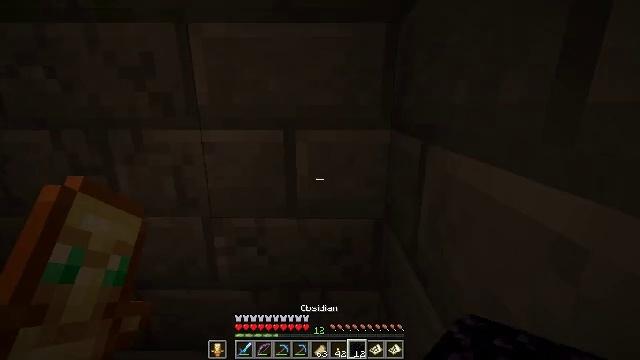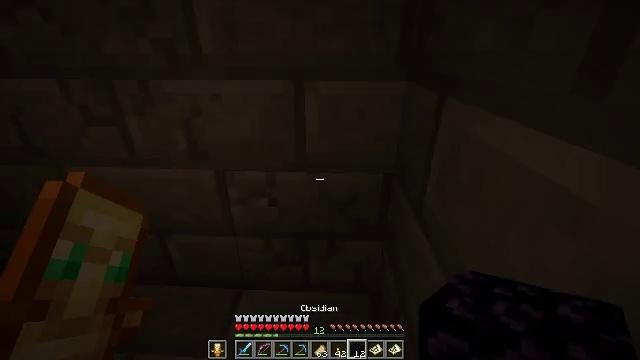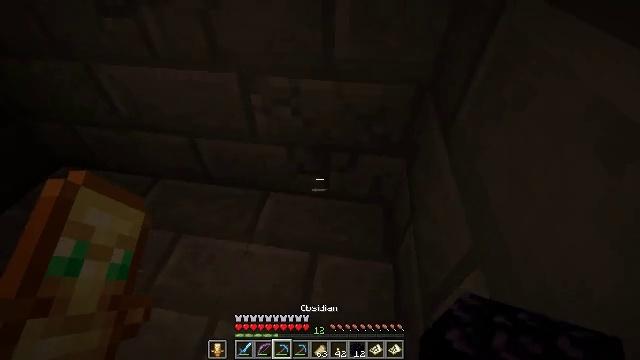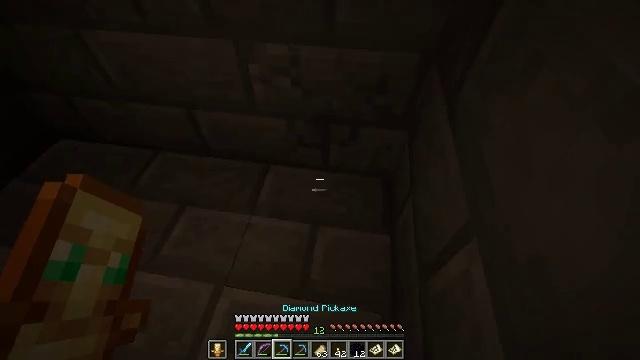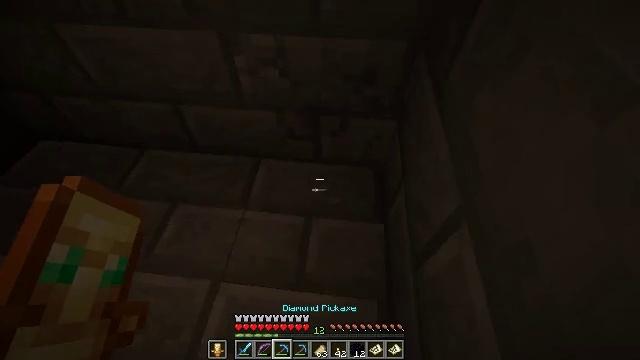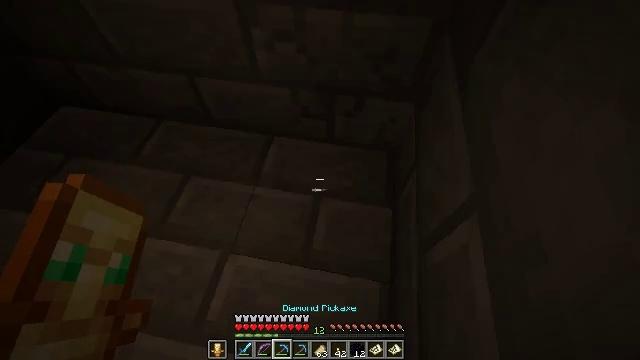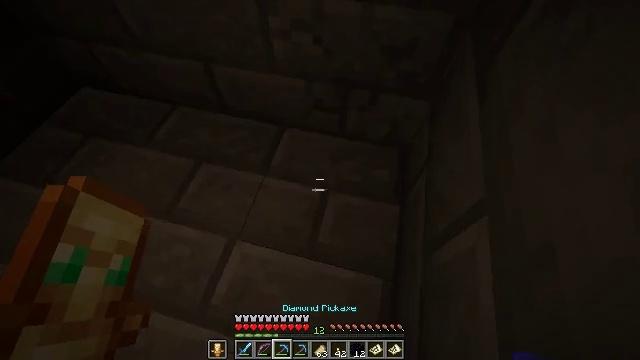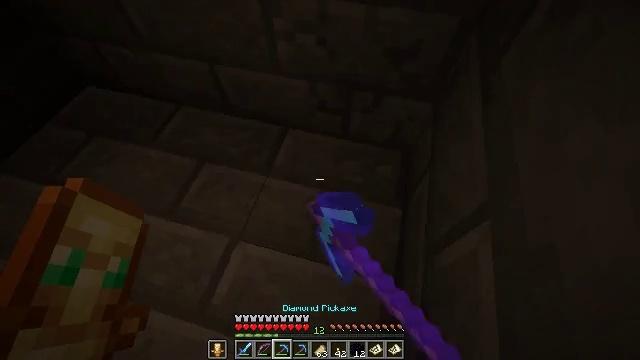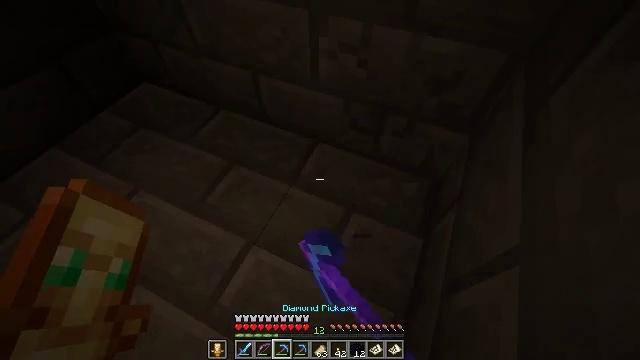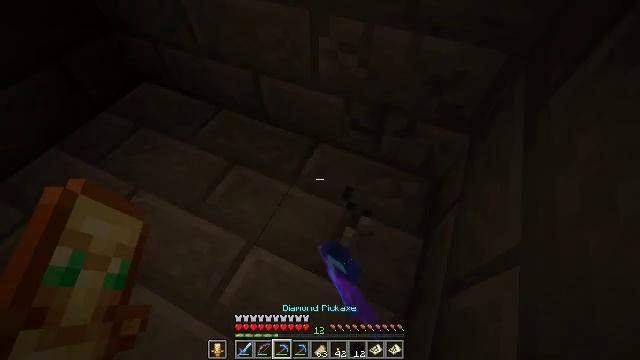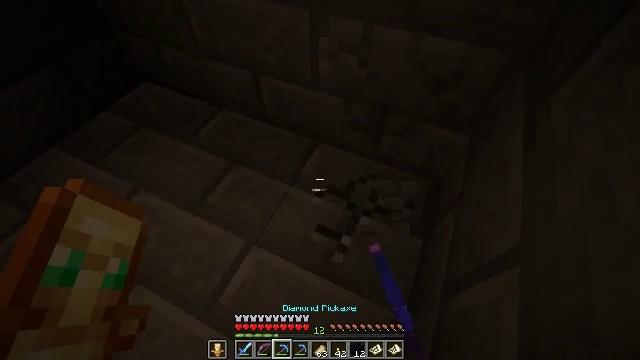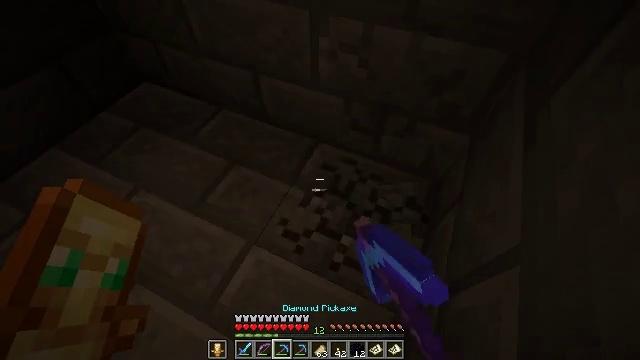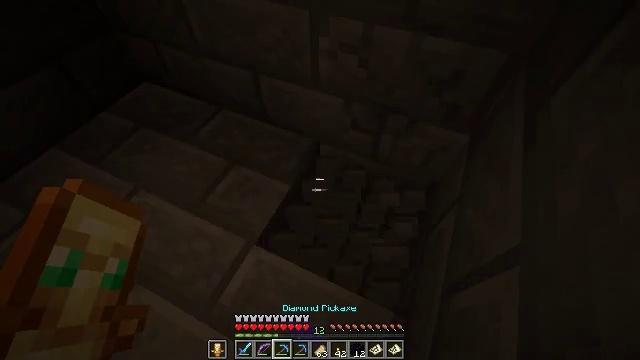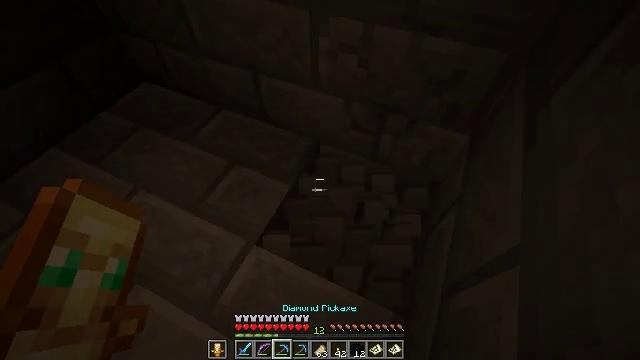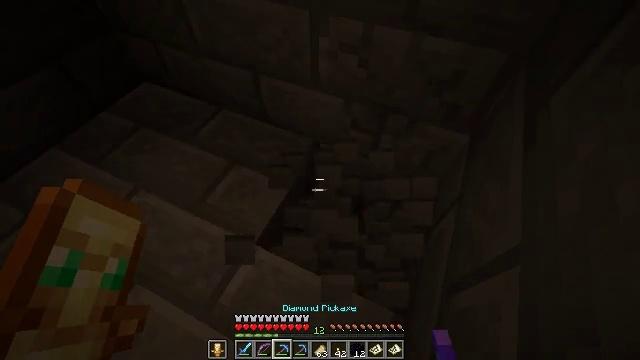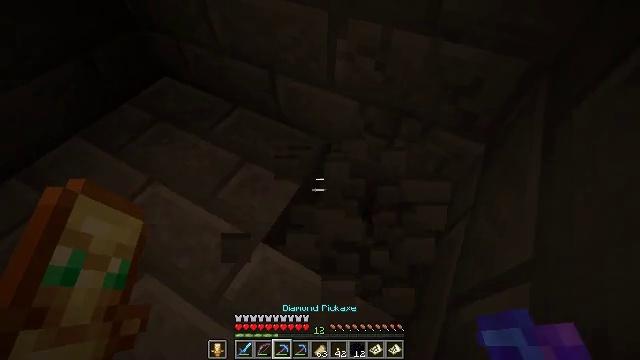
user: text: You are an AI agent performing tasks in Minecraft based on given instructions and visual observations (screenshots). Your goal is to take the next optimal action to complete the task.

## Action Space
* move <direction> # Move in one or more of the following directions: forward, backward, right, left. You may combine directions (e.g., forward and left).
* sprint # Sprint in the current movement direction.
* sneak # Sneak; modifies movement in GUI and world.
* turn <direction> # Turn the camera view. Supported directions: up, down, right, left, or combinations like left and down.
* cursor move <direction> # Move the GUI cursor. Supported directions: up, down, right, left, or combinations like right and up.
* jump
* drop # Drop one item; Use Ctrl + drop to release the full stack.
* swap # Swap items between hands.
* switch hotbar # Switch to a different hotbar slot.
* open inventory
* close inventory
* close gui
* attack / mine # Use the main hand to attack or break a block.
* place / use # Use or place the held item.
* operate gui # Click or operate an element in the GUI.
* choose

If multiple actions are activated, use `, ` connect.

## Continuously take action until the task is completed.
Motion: motion action
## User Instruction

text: Break the stone bricks to collect them.
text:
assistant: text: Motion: turn left and down
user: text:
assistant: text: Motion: turn left and down, switch to hotbar 3
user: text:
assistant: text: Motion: turn down, switch to hotbar 3
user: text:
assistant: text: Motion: turn right and down
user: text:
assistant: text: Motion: turn left and down
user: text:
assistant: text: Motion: turn left and down, attack / mine
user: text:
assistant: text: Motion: attack / mine
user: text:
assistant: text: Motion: turn left and up, attack / mine
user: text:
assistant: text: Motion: attack / mine
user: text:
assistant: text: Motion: attack / mine
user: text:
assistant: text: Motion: attack / mine
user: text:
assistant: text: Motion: attack / mine
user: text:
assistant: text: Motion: attack / mine
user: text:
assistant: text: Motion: attack / mine
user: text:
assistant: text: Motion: turn left, attack / mine
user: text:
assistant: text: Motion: turn left and up, attack / mine
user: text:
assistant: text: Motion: turn left and up, attack / mine
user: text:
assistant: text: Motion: attack / mine
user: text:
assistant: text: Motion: attack / mine
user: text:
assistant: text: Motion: attack / mine
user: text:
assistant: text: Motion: attack / mine
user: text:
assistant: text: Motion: attack / mine
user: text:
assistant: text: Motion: attack / mine
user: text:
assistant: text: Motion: turn left and up, attack / mine
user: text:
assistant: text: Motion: turn left, attack / mine
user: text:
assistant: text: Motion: turn left and up, attack / mine
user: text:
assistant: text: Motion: turn left and up, attack / mine
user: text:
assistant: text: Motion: attack / mine
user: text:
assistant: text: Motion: attack / mine
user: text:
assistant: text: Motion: attack / mine